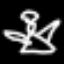
Label: angel